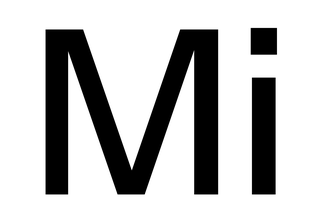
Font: InstrumentSans_Medium